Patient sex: M
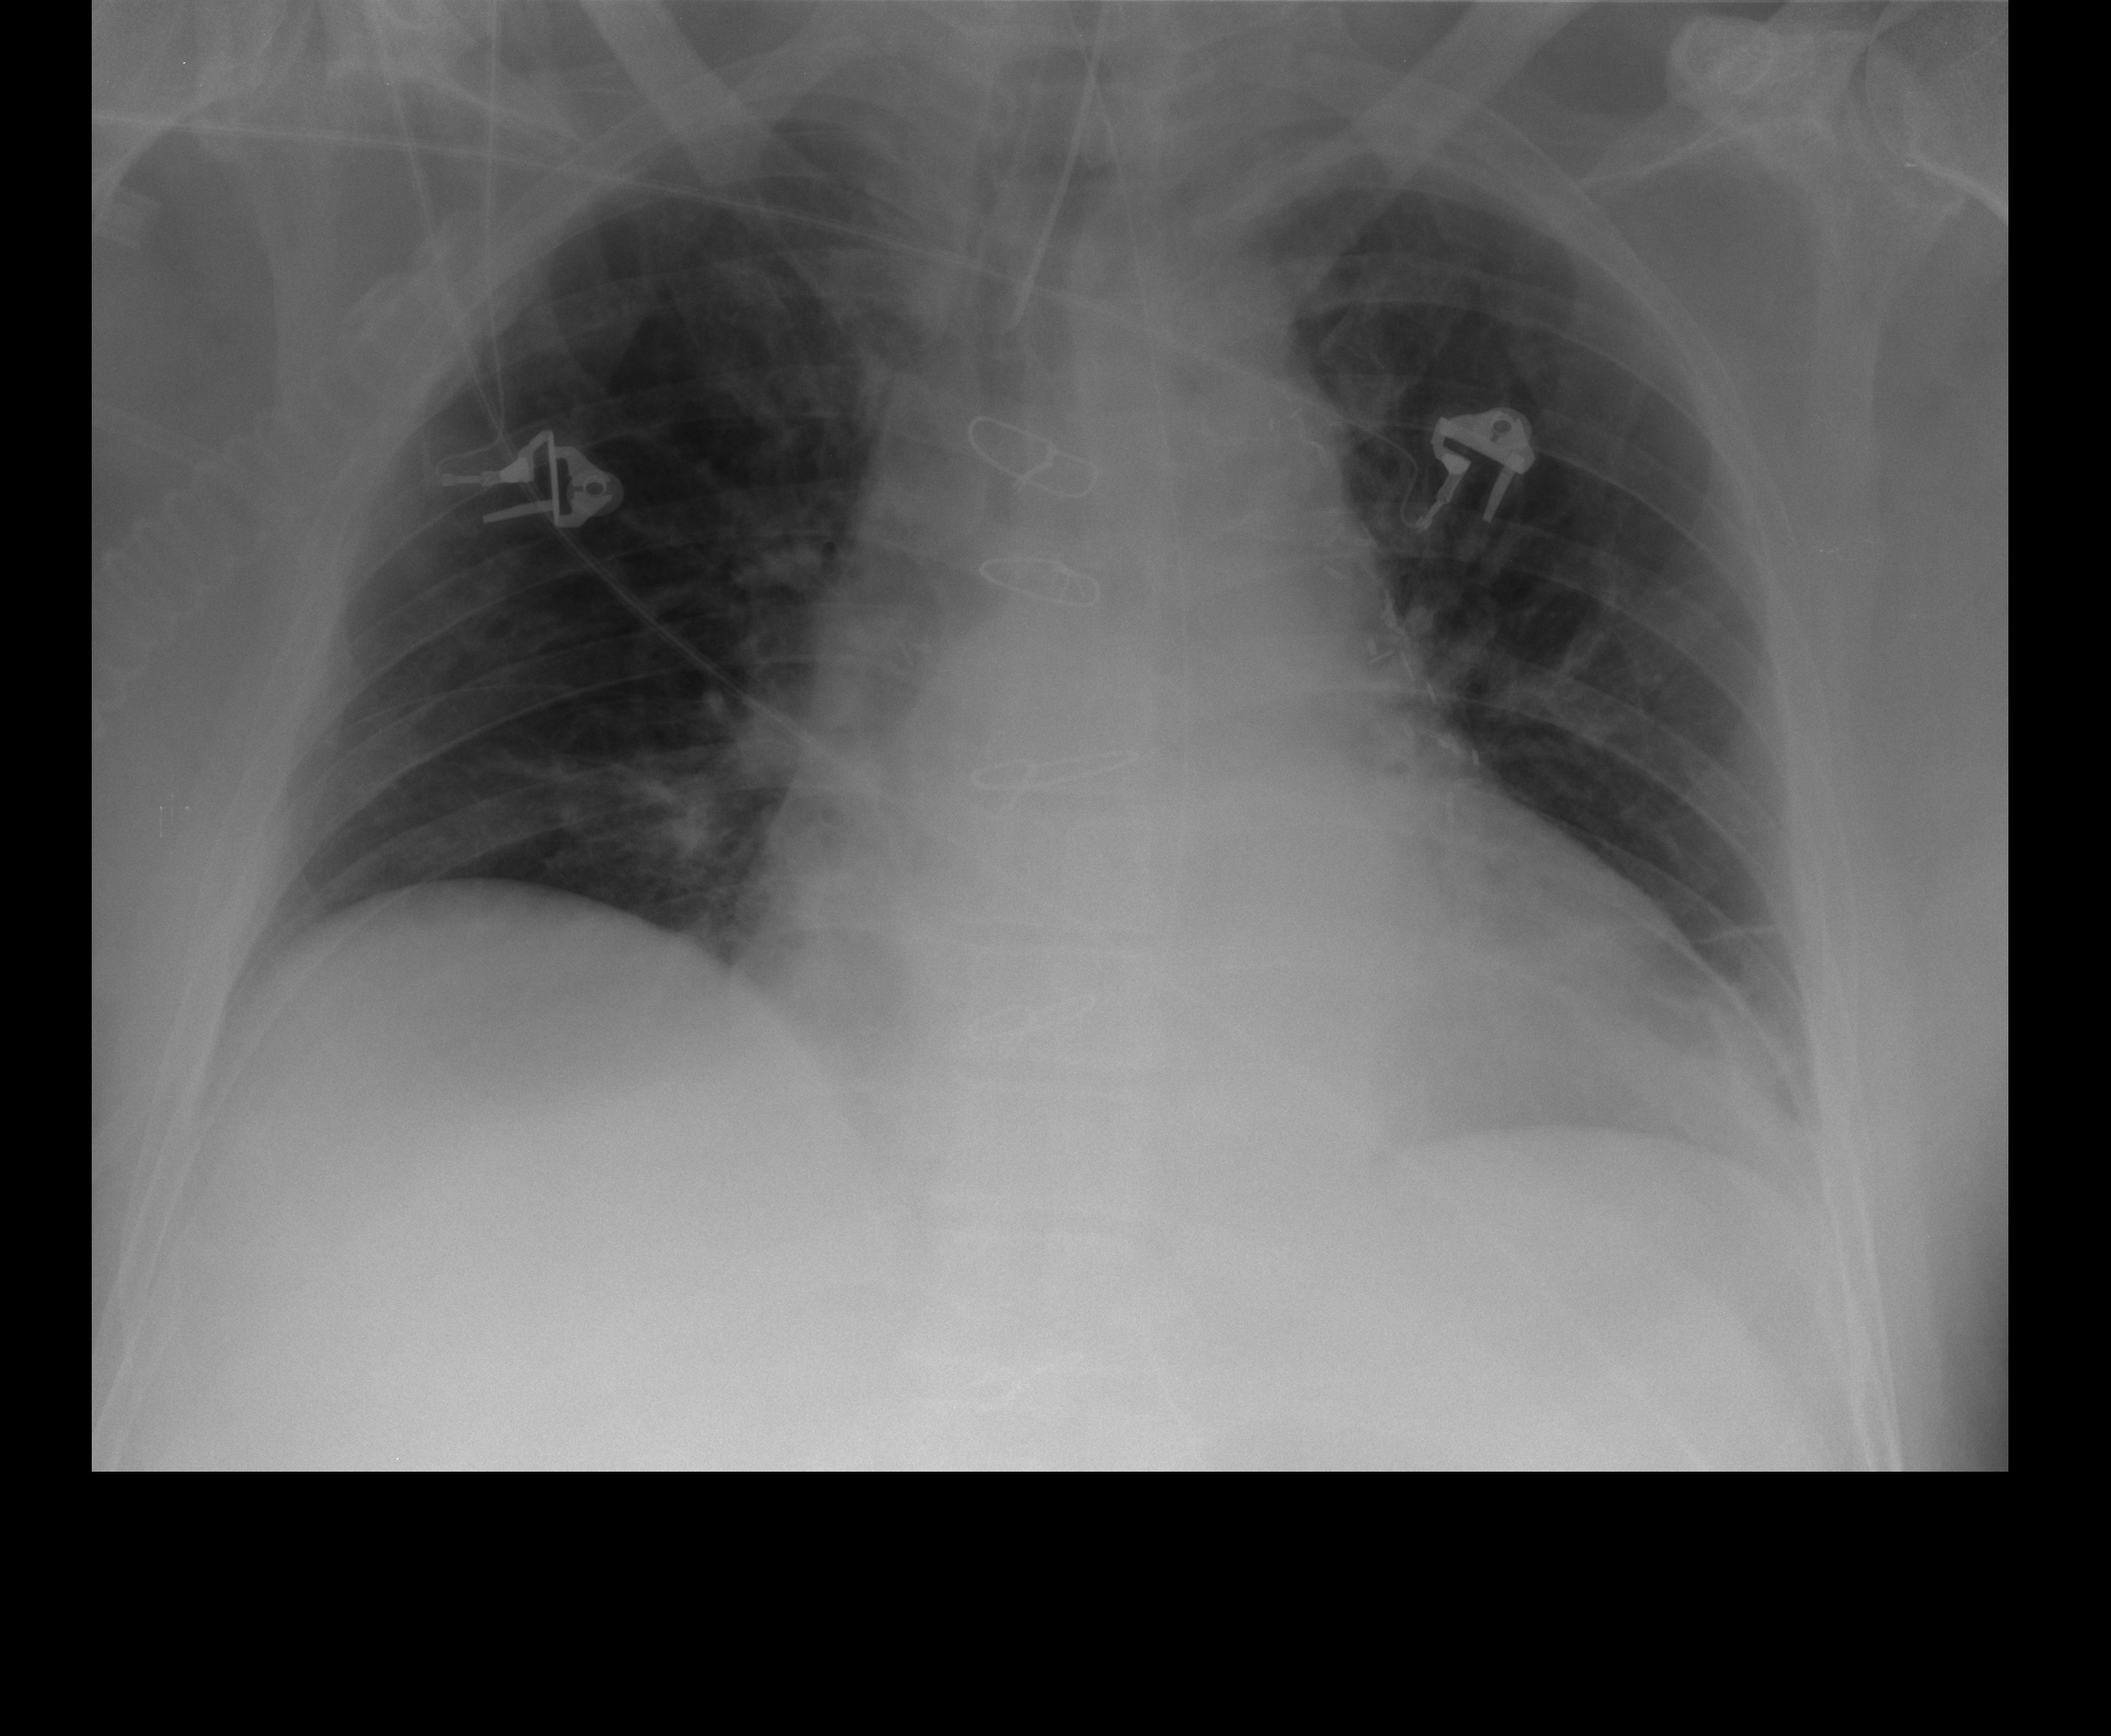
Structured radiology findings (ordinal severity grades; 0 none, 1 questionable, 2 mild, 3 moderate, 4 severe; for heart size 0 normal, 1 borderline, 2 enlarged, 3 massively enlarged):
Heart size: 2
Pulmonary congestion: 0
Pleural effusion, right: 0
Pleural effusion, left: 0
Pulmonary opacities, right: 0
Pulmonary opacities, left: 0
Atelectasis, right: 0
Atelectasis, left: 2